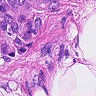
Metastatic tissue present: yes